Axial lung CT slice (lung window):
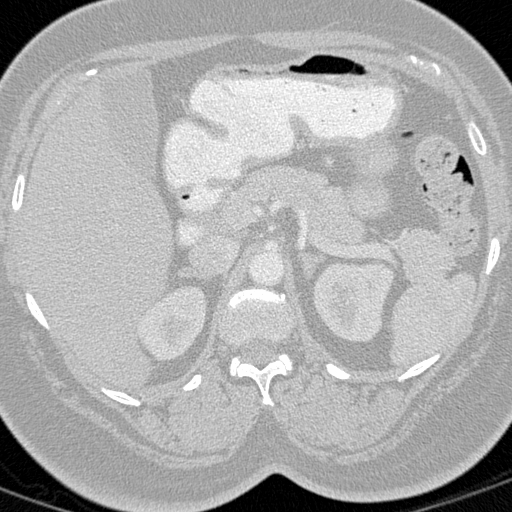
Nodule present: no